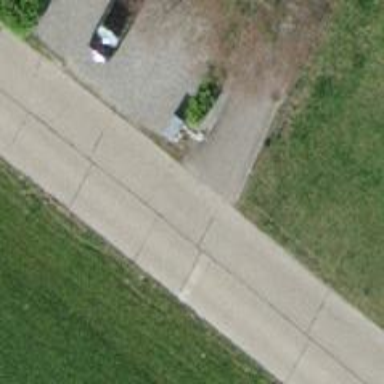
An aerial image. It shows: Unclassified road with concrete surface.